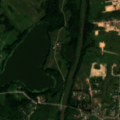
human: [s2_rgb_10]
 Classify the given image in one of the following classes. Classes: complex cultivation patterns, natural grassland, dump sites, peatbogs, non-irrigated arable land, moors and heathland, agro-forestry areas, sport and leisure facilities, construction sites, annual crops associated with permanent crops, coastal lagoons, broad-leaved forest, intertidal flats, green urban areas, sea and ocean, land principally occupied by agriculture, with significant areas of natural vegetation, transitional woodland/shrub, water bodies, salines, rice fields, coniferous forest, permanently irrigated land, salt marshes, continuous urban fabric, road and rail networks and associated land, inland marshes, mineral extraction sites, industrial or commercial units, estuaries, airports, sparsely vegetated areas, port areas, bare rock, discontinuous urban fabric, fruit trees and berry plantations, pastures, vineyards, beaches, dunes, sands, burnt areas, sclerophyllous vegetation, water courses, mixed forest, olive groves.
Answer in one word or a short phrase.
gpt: pastures, complex cultivation patterns, land principally occupied by agriculture, with significant areas of natural vegetation, broad-leaved forest, water bodies